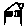
Label: house